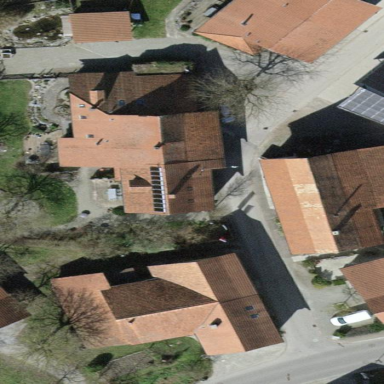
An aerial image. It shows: Gabled roof adorns the apartments building.